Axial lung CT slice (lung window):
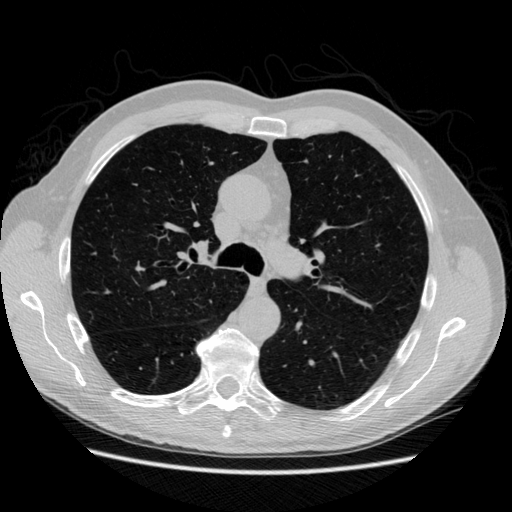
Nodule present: no